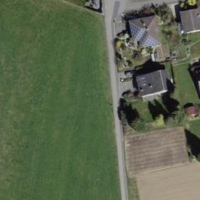
EUNIS habitat code: 25
Species observed at this site:
Ribes nigrum